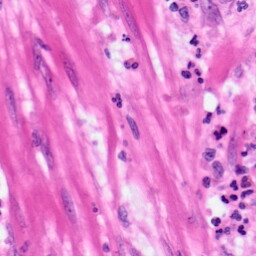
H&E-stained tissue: Pancreatic